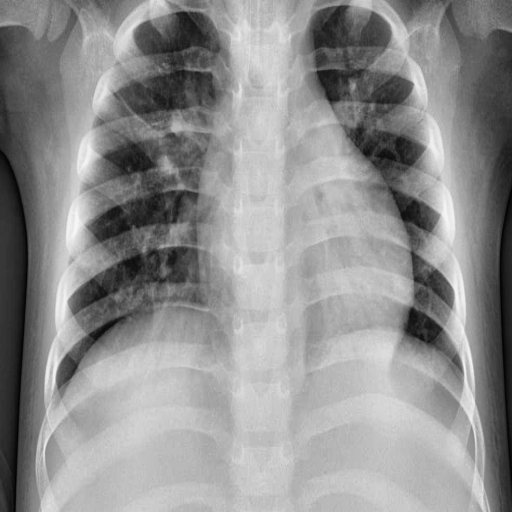
Finding: PNEUMONIA